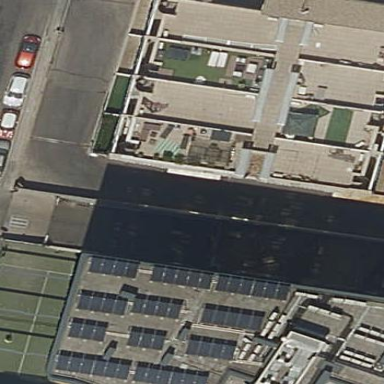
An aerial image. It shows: Office building.